Question: I'm used to windows and I try to find replacement tools in mac world.
I use Notepad++ on Windows and I frequently use the ability to detect and change the charset and the line break mode of a file.

I find some editor who support linebreak changing but I didn't find an editor that can display the charset of the current file and change it in an other.
Thank you for your help!
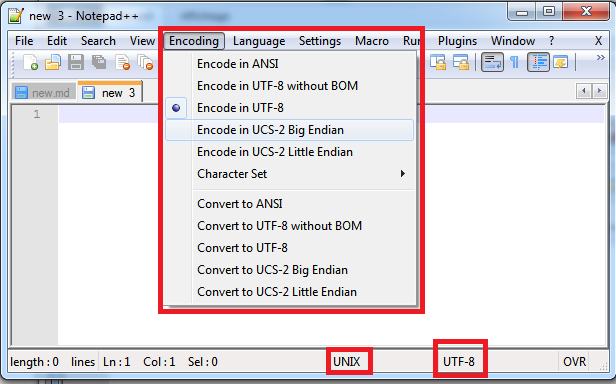
Answer: Yes: I recommend <URL>. Both are very good and both handle changes to encoding and line breaks etc well.